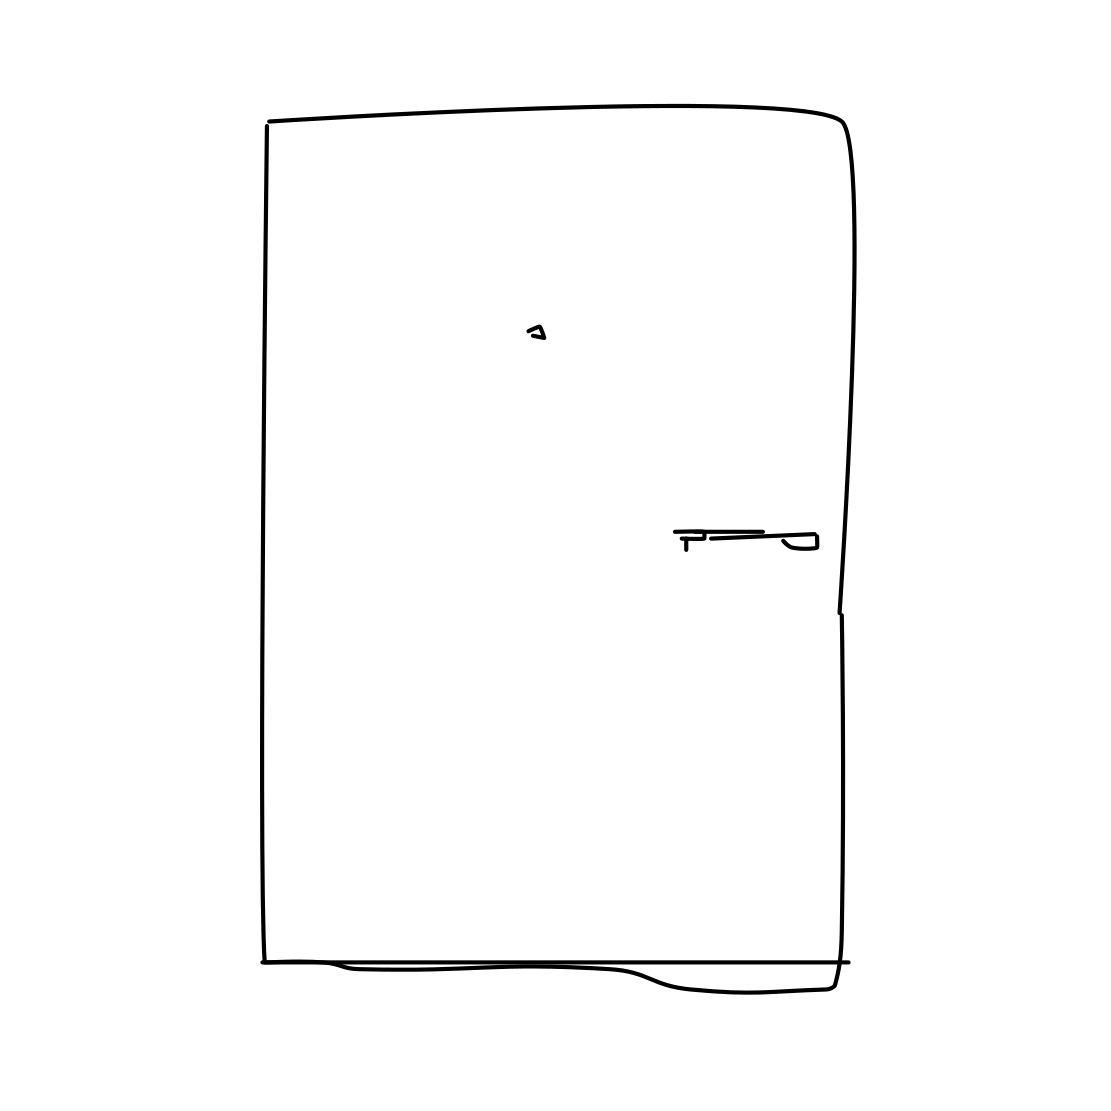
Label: door